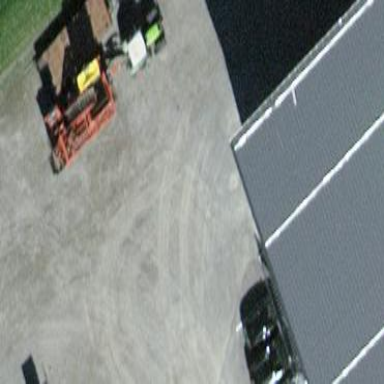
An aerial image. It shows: View of roof of building.